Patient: sex M, age 66
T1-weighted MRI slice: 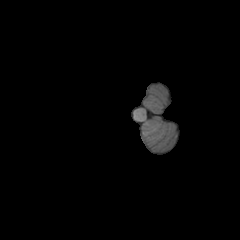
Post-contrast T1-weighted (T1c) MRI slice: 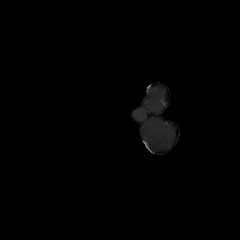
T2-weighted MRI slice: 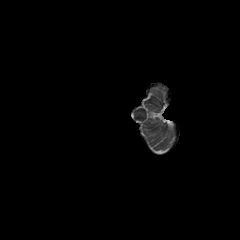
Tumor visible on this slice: no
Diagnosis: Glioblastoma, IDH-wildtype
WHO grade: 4